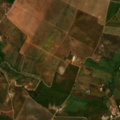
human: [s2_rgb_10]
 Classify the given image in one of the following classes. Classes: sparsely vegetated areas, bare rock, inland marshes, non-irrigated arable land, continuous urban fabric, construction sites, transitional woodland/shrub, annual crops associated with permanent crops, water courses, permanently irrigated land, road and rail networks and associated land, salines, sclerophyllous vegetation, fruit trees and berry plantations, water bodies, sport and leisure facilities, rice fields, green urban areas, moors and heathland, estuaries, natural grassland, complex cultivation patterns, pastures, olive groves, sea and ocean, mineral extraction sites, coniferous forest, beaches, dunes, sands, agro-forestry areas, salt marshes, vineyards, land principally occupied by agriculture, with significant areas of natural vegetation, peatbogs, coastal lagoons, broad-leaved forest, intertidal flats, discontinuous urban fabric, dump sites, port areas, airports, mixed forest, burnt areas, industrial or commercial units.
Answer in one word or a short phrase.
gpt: continuous urban fabric